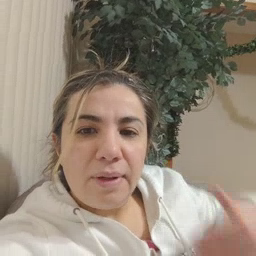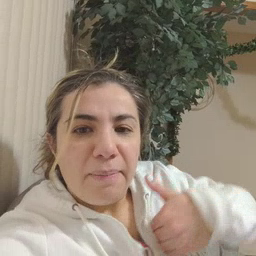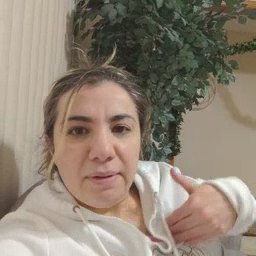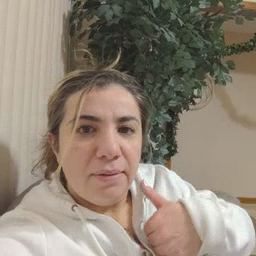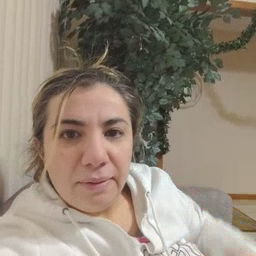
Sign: animal